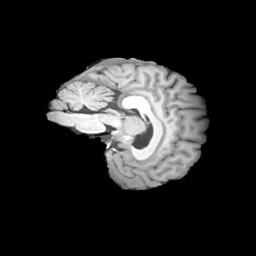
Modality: T1w
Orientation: sagittal
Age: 27
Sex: female
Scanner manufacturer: siemens
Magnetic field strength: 3 T
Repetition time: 2 s
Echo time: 0.0024 s